Question: When you read this title you might automatically think of luminescence,
but that's not what I'm after.
What I want is to have you current color and have it wait on a scale from black to white.
So something like this , and then I would like the current color returned as a percentage of how black or white that color is.
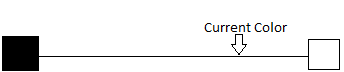
Answer: What I was looking for was far simpler I kept over thinking this.
Basically just get RGB then get the highest color.
Then do 'int ColorIntensity = (color / 255) * 100;' and that's basically your color intensity in percentage.